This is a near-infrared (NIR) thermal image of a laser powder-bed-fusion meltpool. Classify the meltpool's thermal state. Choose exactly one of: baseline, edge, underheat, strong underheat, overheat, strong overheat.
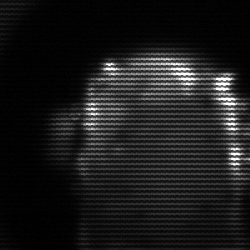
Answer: baseline